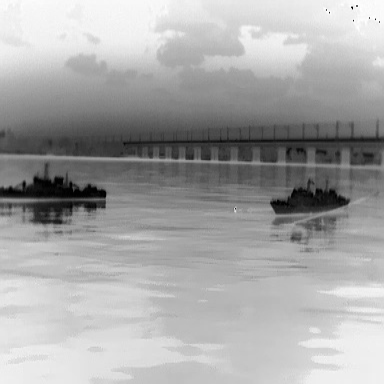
There are two warships in the infrared image.